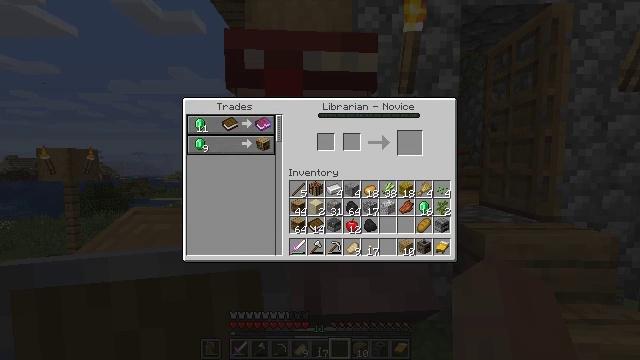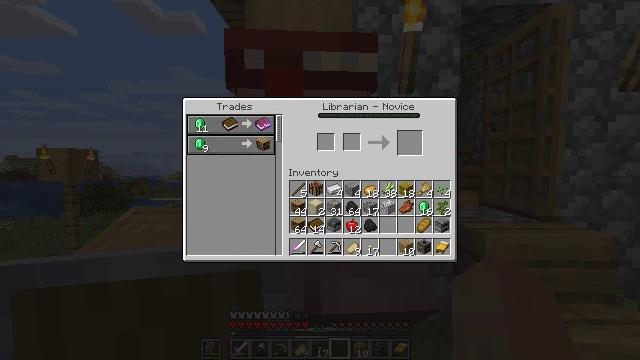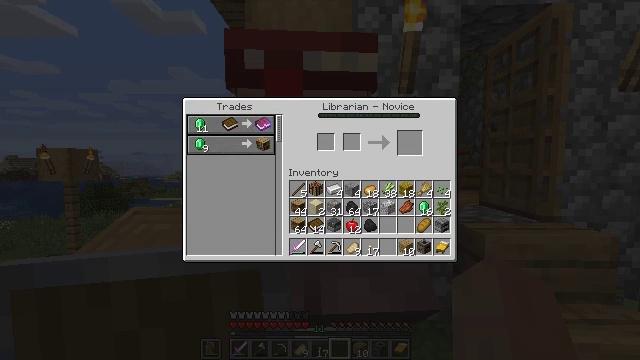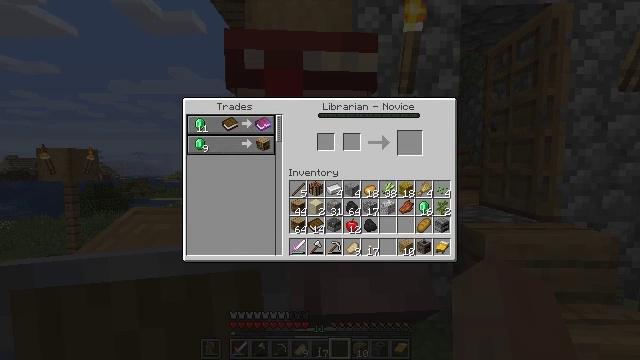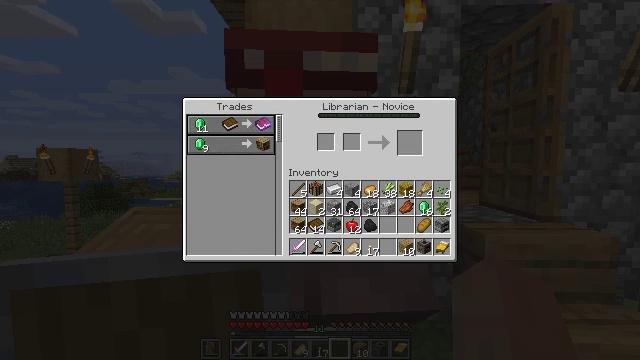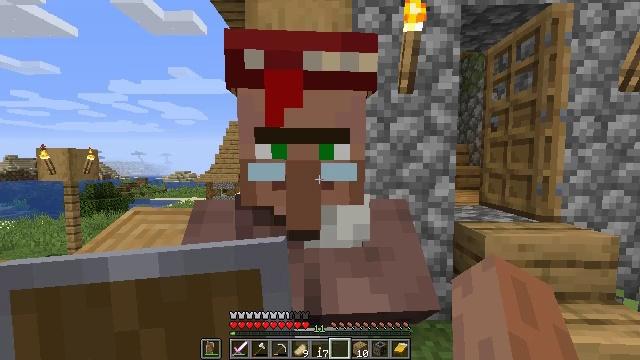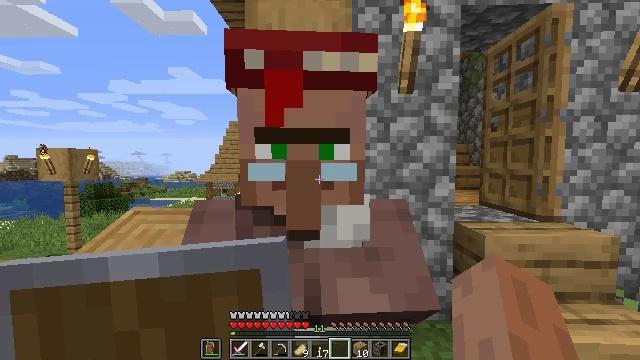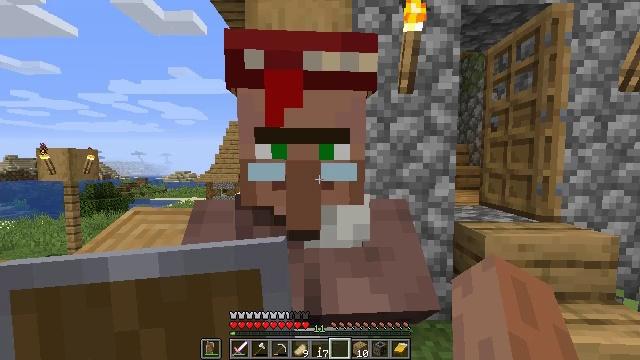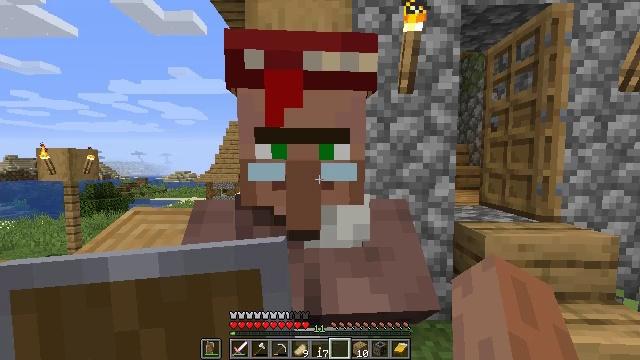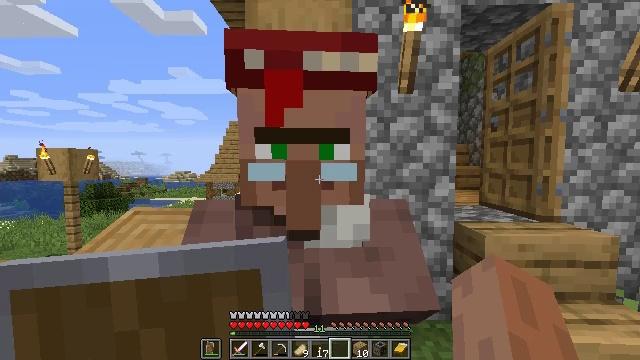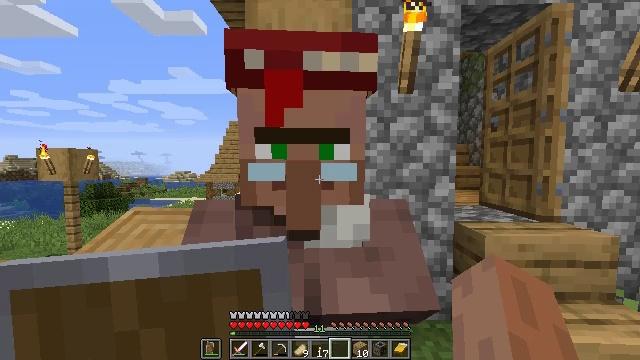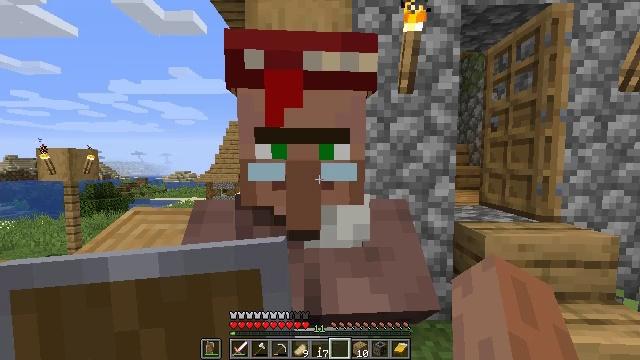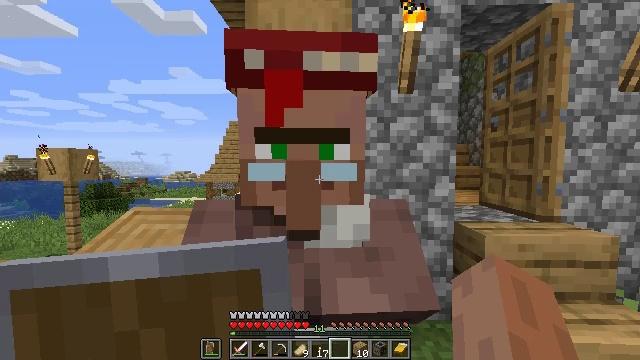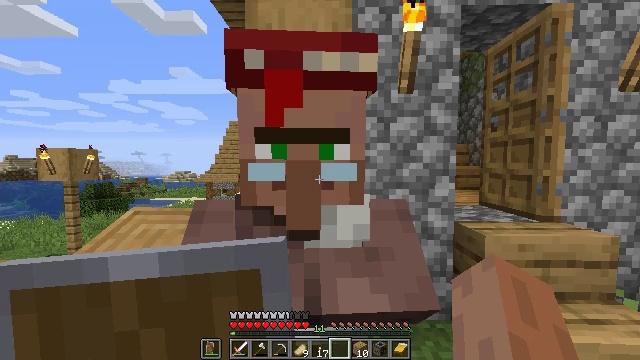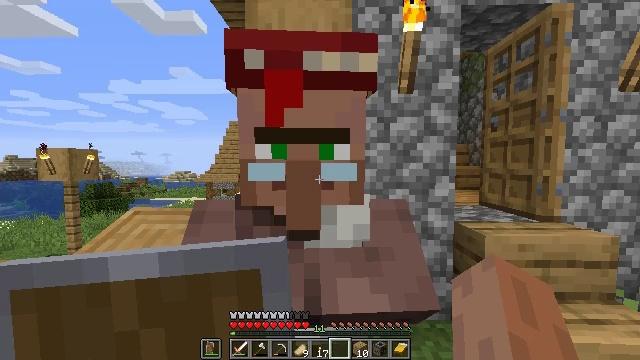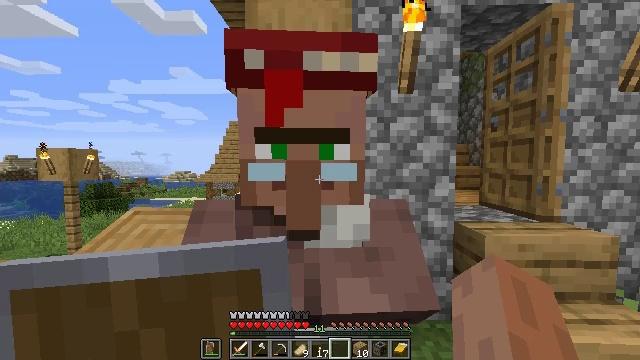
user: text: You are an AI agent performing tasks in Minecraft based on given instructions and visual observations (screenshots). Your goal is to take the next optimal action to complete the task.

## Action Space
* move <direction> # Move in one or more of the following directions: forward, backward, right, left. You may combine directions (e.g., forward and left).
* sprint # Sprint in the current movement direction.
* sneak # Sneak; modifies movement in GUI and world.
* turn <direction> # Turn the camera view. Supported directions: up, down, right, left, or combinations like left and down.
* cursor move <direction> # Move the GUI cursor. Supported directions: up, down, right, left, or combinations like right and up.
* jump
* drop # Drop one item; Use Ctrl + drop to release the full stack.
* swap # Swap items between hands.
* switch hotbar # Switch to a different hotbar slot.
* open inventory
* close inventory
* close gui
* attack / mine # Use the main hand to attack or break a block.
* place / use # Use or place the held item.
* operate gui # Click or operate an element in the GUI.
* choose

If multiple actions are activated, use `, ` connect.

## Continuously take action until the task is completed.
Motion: motion action
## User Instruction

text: Interact with the enchanting table to craft an enchanted book.
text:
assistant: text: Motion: no_op
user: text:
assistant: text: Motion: no_op
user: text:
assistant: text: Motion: no_op
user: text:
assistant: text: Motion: no_op
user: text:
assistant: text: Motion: no_op
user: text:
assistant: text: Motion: close gui
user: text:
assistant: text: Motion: no_op
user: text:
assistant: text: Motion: no_op
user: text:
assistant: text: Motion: no_op
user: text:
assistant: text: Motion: no_op
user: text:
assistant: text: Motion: no_op
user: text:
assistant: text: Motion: no_op
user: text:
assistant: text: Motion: no_op
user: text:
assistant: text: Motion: no_op
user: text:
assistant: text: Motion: no_op
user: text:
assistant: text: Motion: turn right and down
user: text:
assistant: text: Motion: no_op
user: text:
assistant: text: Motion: no_op
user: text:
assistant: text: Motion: no_op
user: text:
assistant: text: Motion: no_op
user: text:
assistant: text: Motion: no_op
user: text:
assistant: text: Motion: no_op
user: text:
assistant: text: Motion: turn left and down
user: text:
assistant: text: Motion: turn left and down
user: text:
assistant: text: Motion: turn left and down
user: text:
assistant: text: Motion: no_op
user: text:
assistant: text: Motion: no_op
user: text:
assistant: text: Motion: no_op
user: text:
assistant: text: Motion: no_op
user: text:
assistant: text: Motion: no_op